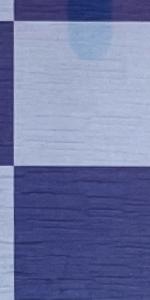
Label: Empty